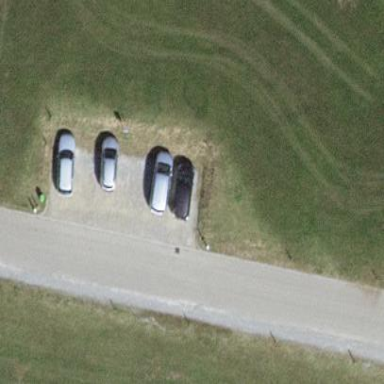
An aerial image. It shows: Parking area with surface.